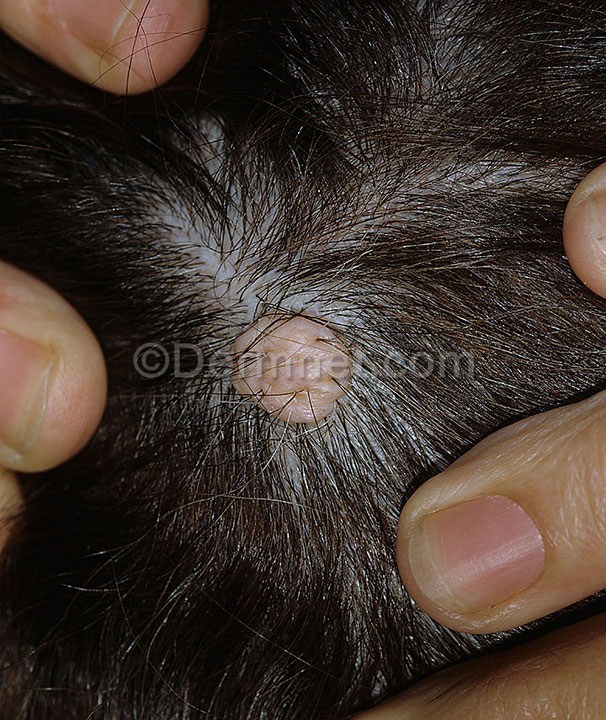
Disease: Melanoma Skin Cancer Nevi and Moles